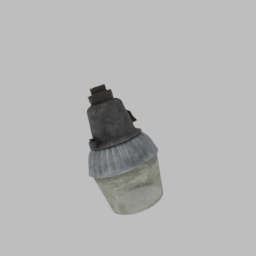
Label: lighting